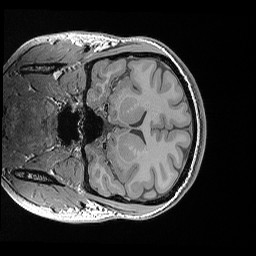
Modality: T1w
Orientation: coronal
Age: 22
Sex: female
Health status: healthy
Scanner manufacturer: siemens
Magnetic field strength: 3 T
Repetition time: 0.02 s
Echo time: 0.00492 s